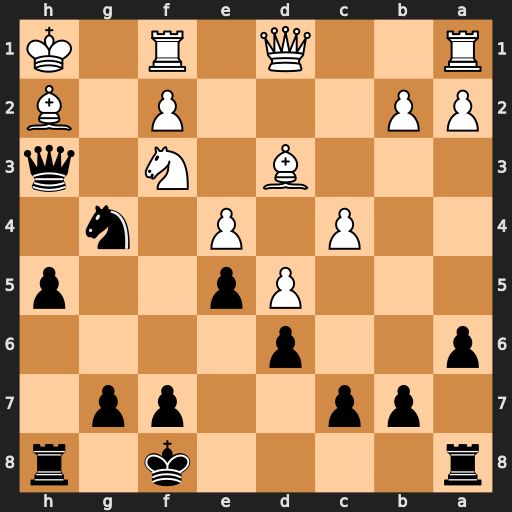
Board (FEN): r4k1r/1pp2pp1/p2p4/3Pp2p/2P1P1n1/3B1N1q/PP3P1B/R2Q1R1K
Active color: b
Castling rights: -
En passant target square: -
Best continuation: Rh6 Qe2 Rf6 Rg1 Rxf3